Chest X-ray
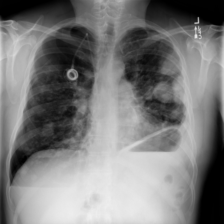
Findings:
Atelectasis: negative
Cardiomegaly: negative
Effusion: negative
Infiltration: negative
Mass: negative
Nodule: negative
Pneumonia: negative
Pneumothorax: positive
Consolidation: negative
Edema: negative
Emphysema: negative
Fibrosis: negative
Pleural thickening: negative
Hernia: negative